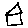
Label: house